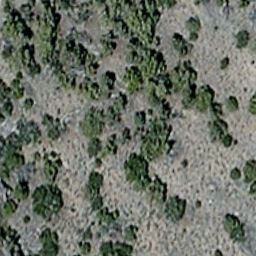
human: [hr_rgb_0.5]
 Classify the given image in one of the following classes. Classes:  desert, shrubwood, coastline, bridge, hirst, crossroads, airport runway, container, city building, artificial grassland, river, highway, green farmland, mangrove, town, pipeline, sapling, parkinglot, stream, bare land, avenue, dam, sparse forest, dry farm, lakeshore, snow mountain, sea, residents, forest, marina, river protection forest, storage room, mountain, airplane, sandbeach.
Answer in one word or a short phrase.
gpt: sparse forest